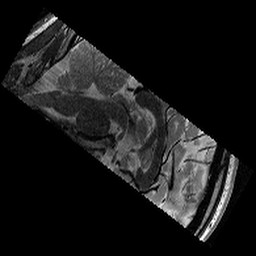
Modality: T2w
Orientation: sagittal
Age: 13
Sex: male
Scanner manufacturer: siemens
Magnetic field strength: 3 T
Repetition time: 9.23 s
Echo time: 0.067 s